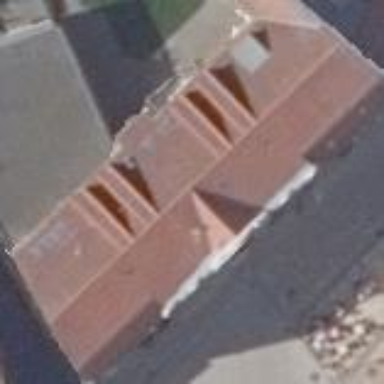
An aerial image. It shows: Building.